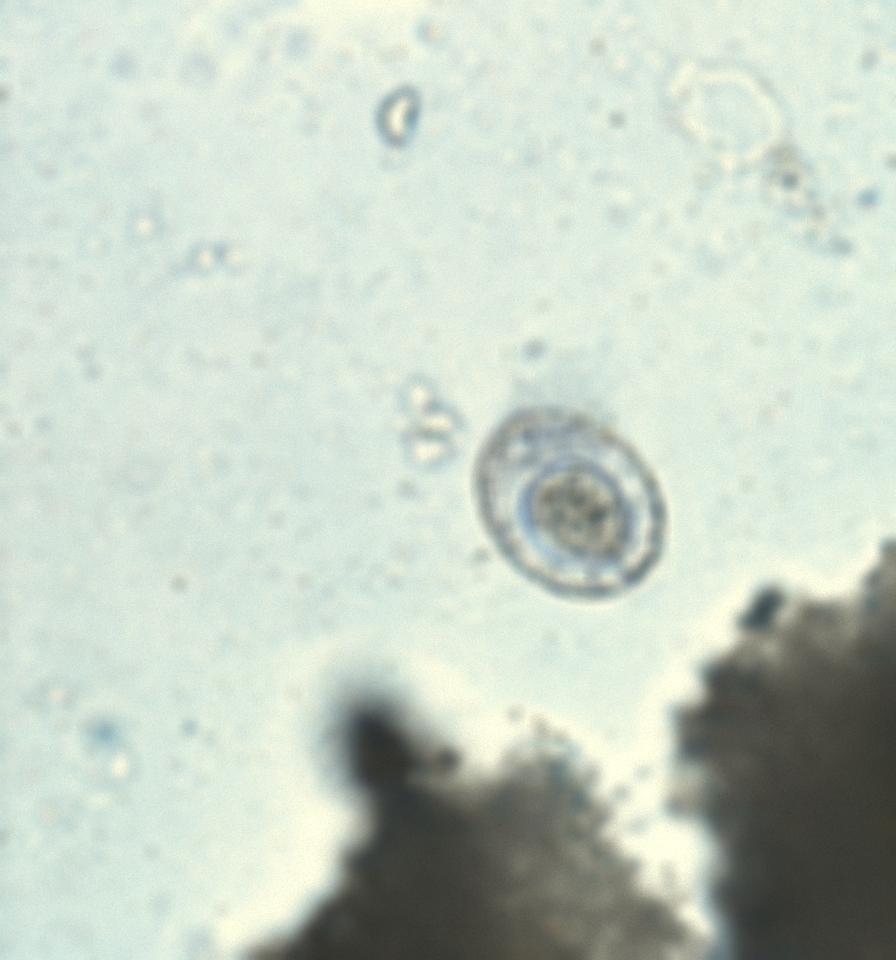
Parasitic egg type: Hymenolepis nana